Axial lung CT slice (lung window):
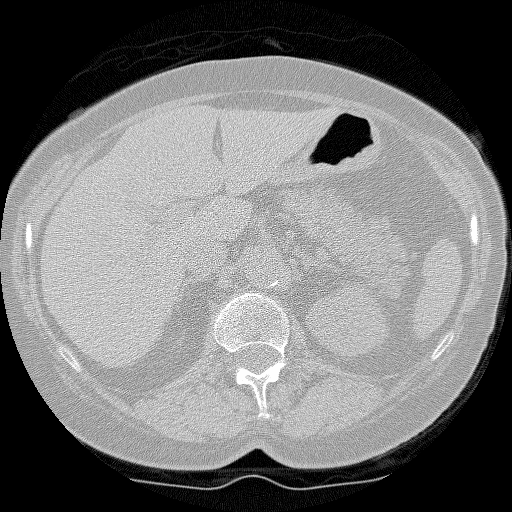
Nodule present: no